Question: I have the following SVG shape which is created programmatically.

'''
<svg style="overflow:visible; margin-left:121px; margin-top:39px; " height="206" width="327">
<path d=" M 244.3,102.7 A 82.3,52 0,0 0,82.3 102.7 L 1.3,102.7 A 163.3,102.7 0,0 1,325.3 102.7 L 325.3,102.7 365.8,102.7 284.8,153.3 203.8,102.7 244.3,102.7 L 244.3,102.7 " x="1.5" y="1.5" style="fill:#92d050; stroke-width:3; stroke:blue; "></path>
</svg>
'''
The fiddle for the above is : <URL>
As one can see the right tip of the arrow is truncated because its path coordinates move outside the dimensions of the SVG.
One thing I can do is to traverse the 'path' of the shape after it has been created and change the 'height' and 'width' of the 'svg' tag according to the highest coordinate values I find, but it will make my code inefficient.
I tried 'overflow:visible;' but it didn't work.
Is there anyway I can make the truncated part visible without changing the SVG's height and width?
Thanx in advance!!
Interestingly 'overflow:visible' is working on firefox but not in chrome based browsers. Also, my SVG is being created server-side from a corresponding VML image in a single parse conversion, so solutions that involve using any client side script can't be used by me.
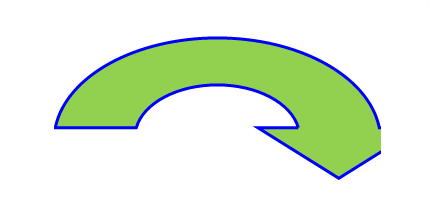
Answer: You can wrap the svg element with a div element, and set styles to the div element, then enlarge the svg size enough to render whole graphic.
'''
<div style="overflow:visible; margin-left:121px; margin-top:39px; height:206px; width:327px;">
<svg height="206px" width="500px">
<path d=" M 244.3,102.7 A 82.3,52 0,0 0,82.3 102.7 L 1.3,102.7 A 163.3,102.7 0,0 1,325.3 102.7 L 325.3,102.7 365.8,102.7 284.8,153.3 203.8,102.7 244.3,102.7 L 244.3,102.7 " x="1.5" y="1.5" style="fill:#92d050; stroke-width:3; stroke:blue; "></path>
</svg>
</div>
'''